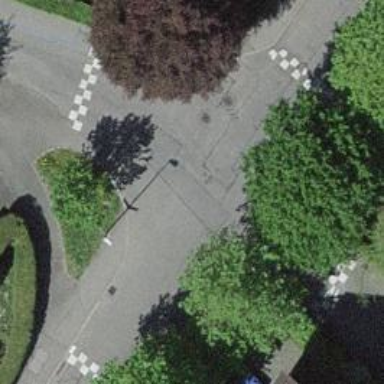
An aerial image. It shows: Traffic calming table.